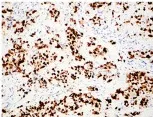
Histopathology and immunohistochemistry of the intracranial metastatic serous carcinoma. (E) p53 immunostain at 200 x magnification strongly marking the nuclei of all tumor cells.
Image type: pathology (immunostaining)